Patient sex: F
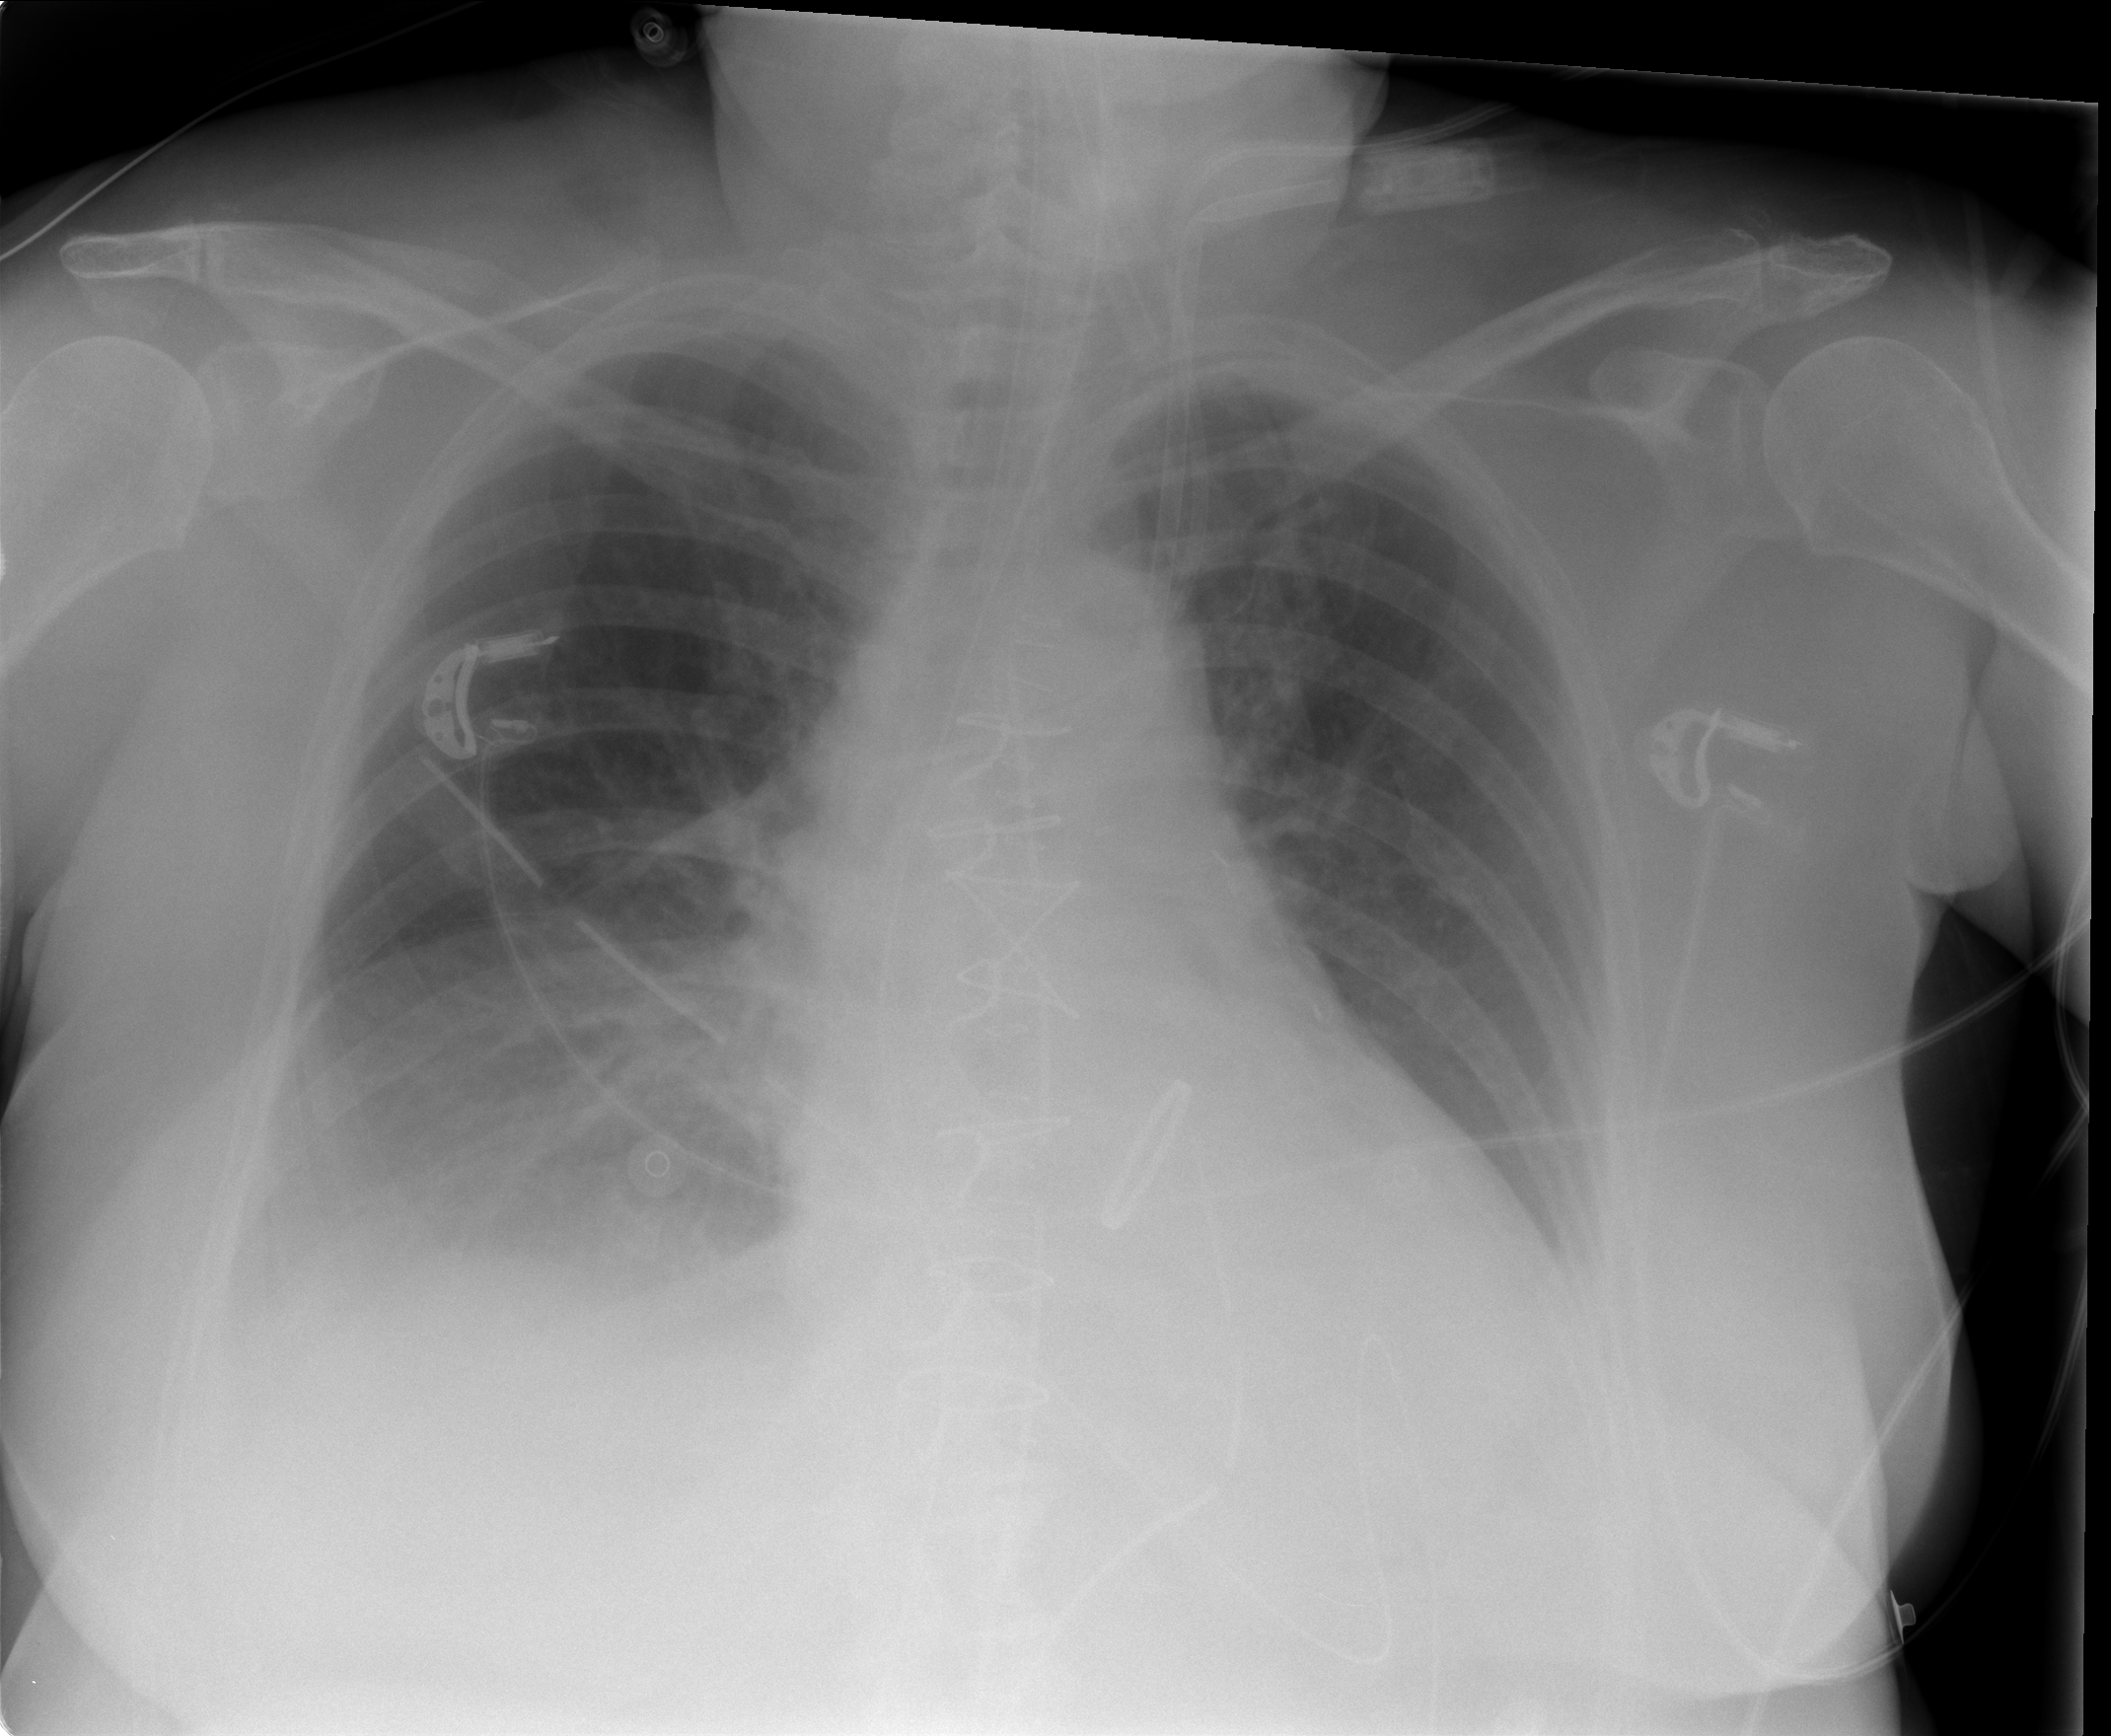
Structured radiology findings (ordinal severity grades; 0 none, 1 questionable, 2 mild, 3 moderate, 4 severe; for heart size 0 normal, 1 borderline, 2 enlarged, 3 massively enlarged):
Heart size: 1
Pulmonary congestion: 2
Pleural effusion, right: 2
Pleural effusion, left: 0
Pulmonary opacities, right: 0
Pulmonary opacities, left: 0
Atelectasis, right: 2
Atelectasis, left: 0